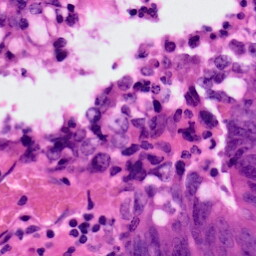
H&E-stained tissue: Colon